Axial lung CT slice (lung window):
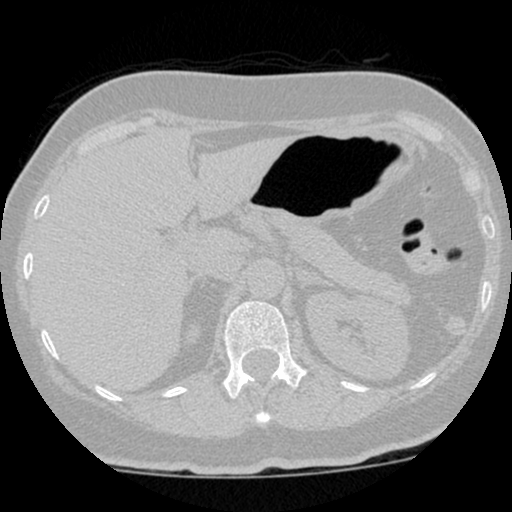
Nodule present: no